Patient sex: M
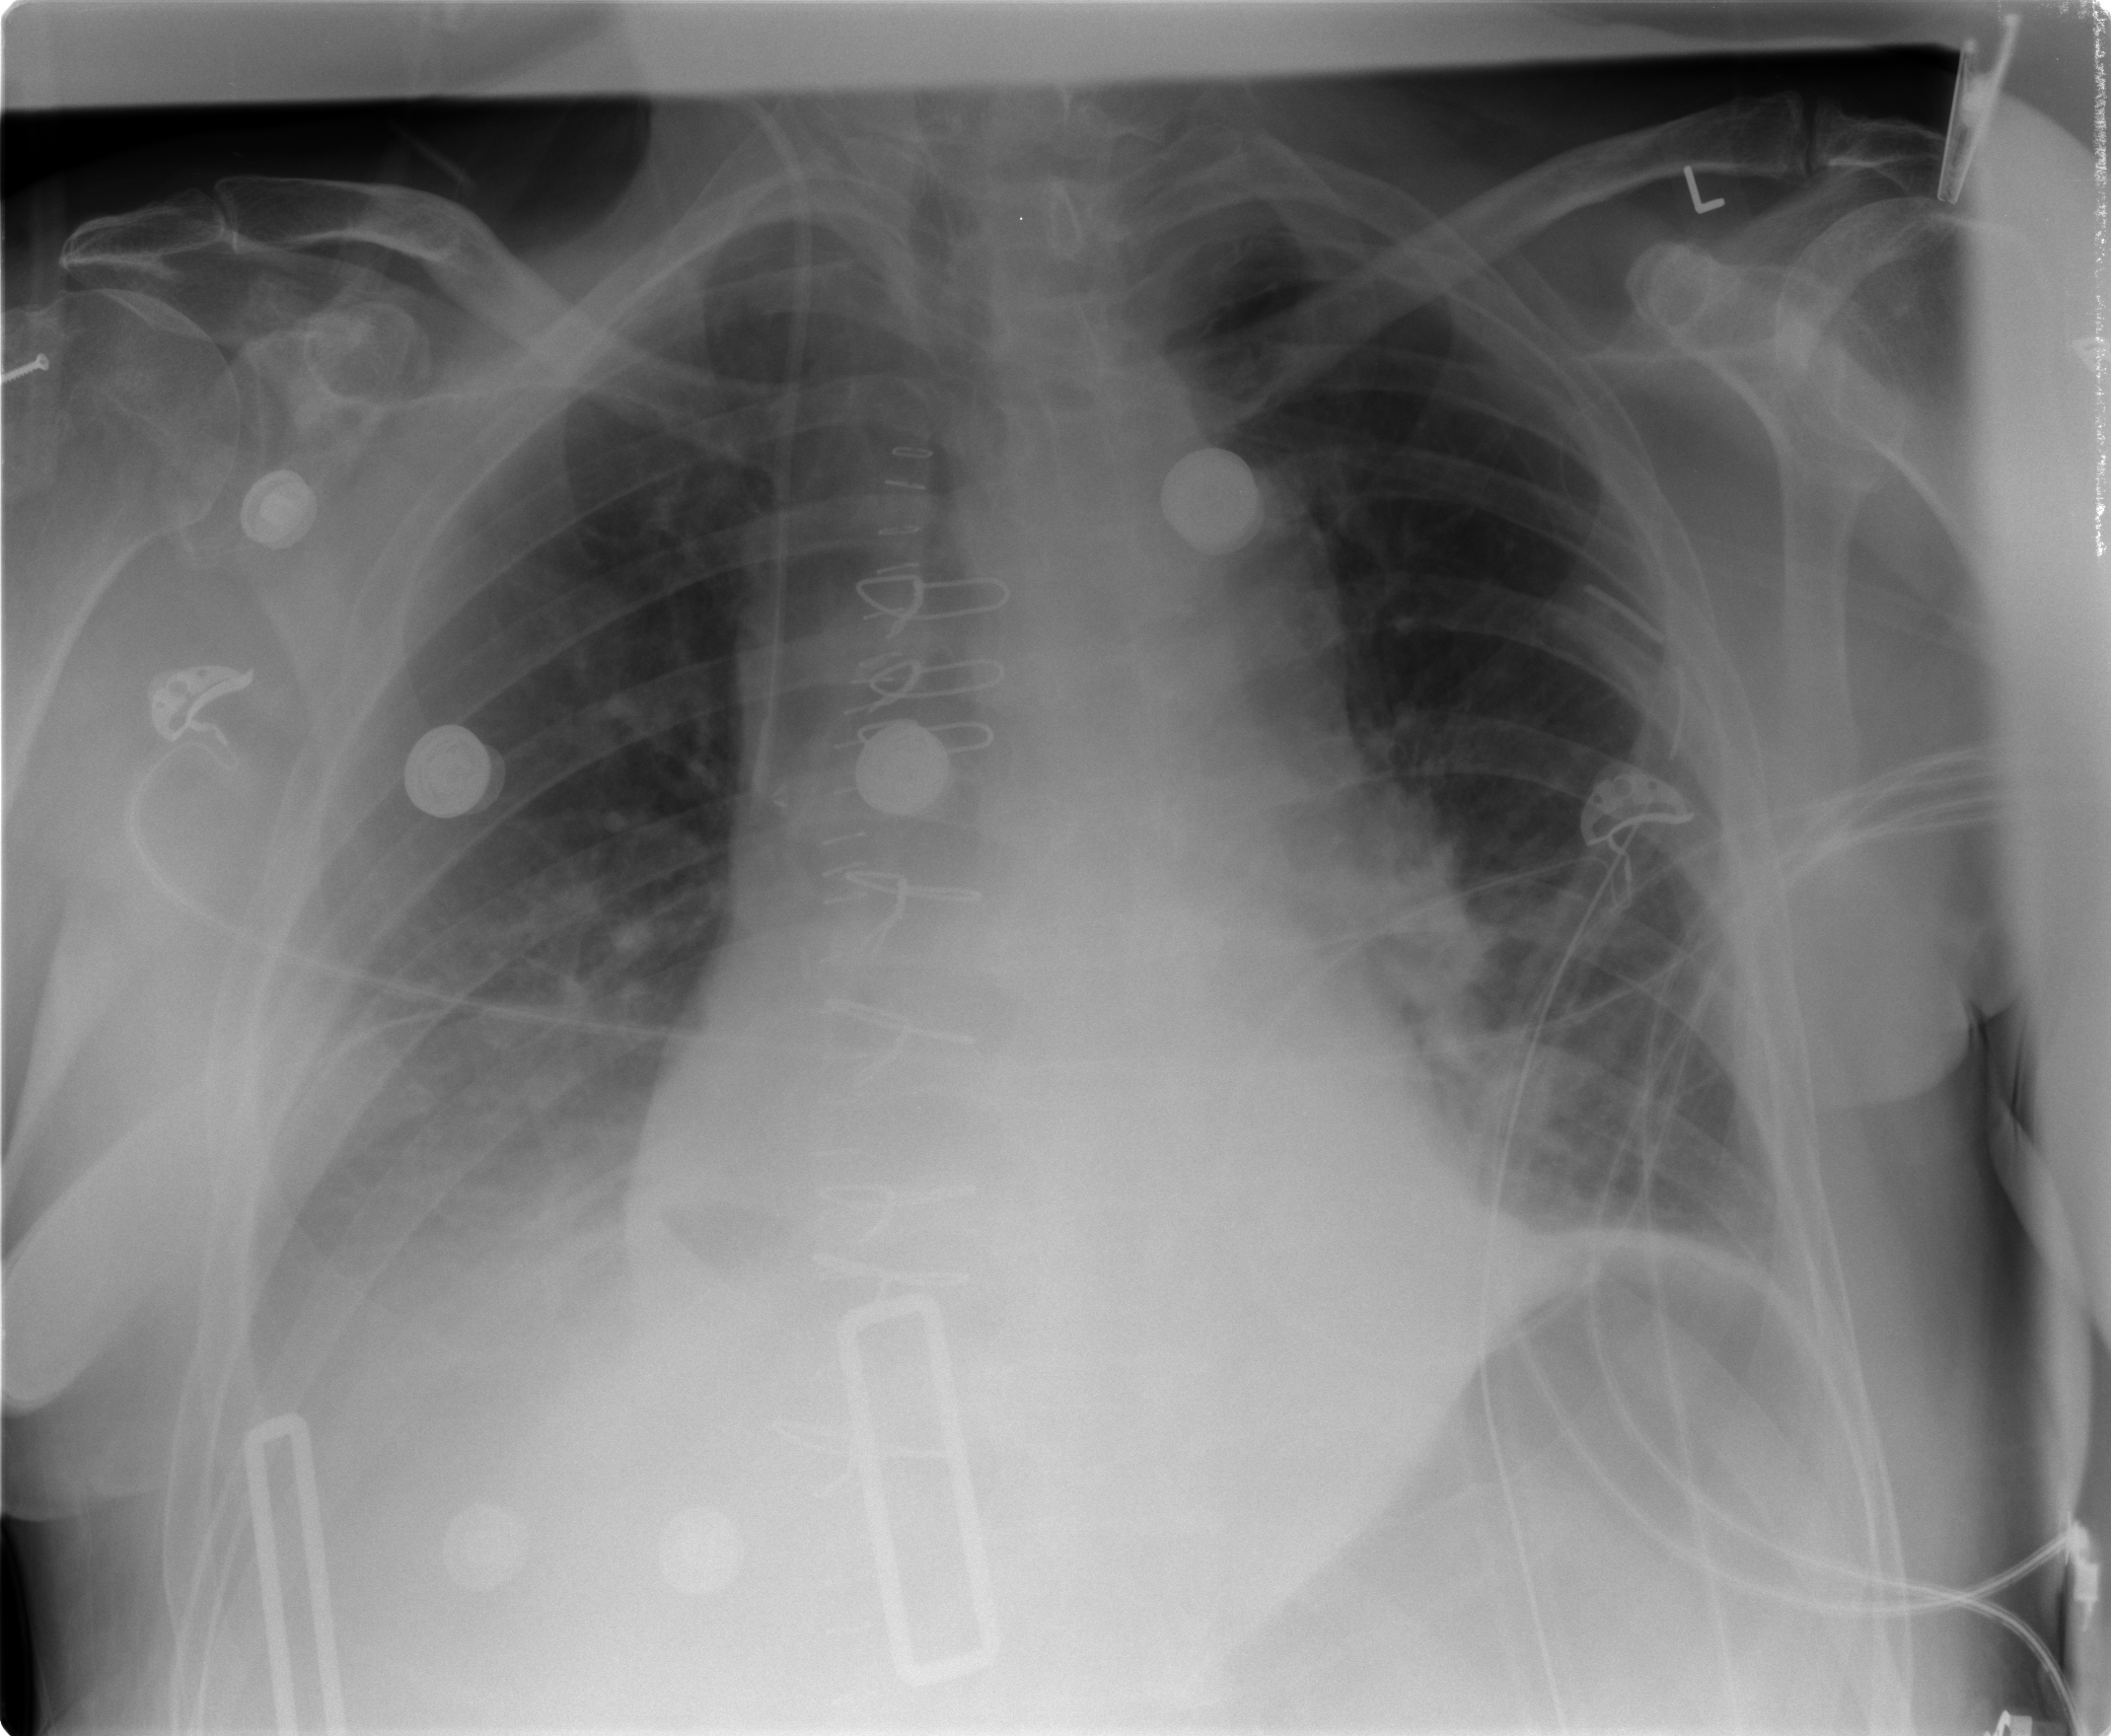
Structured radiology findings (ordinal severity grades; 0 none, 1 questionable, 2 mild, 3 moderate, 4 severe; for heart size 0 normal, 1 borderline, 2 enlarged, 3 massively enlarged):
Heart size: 0
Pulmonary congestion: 0
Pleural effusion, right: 2
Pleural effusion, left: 0
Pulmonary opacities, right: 0
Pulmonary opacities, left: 0
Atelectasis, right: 0
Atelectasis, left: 0